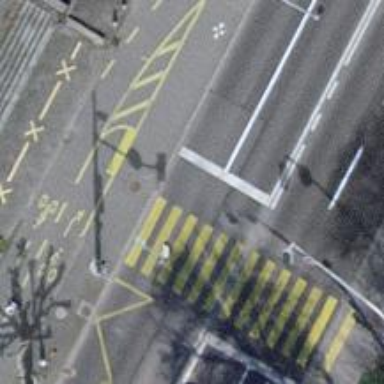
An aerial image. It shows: Road crossing with traffic signals.